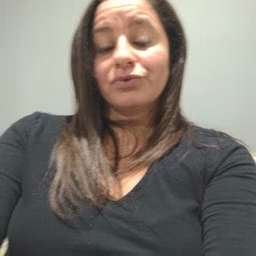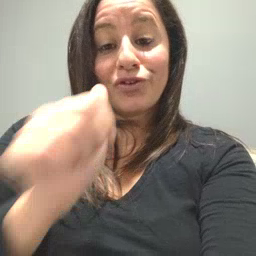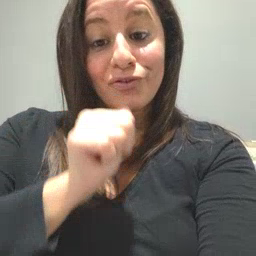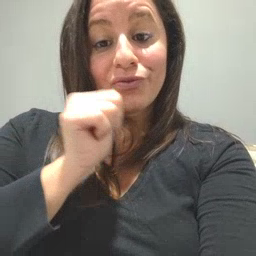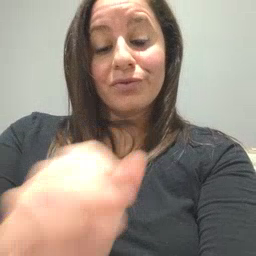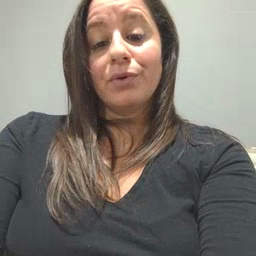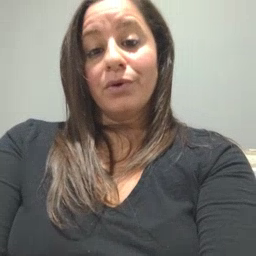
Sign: girl